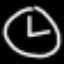
Label: clock